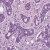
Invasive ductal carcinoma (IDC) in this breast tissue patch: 0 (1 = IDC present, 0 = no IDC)